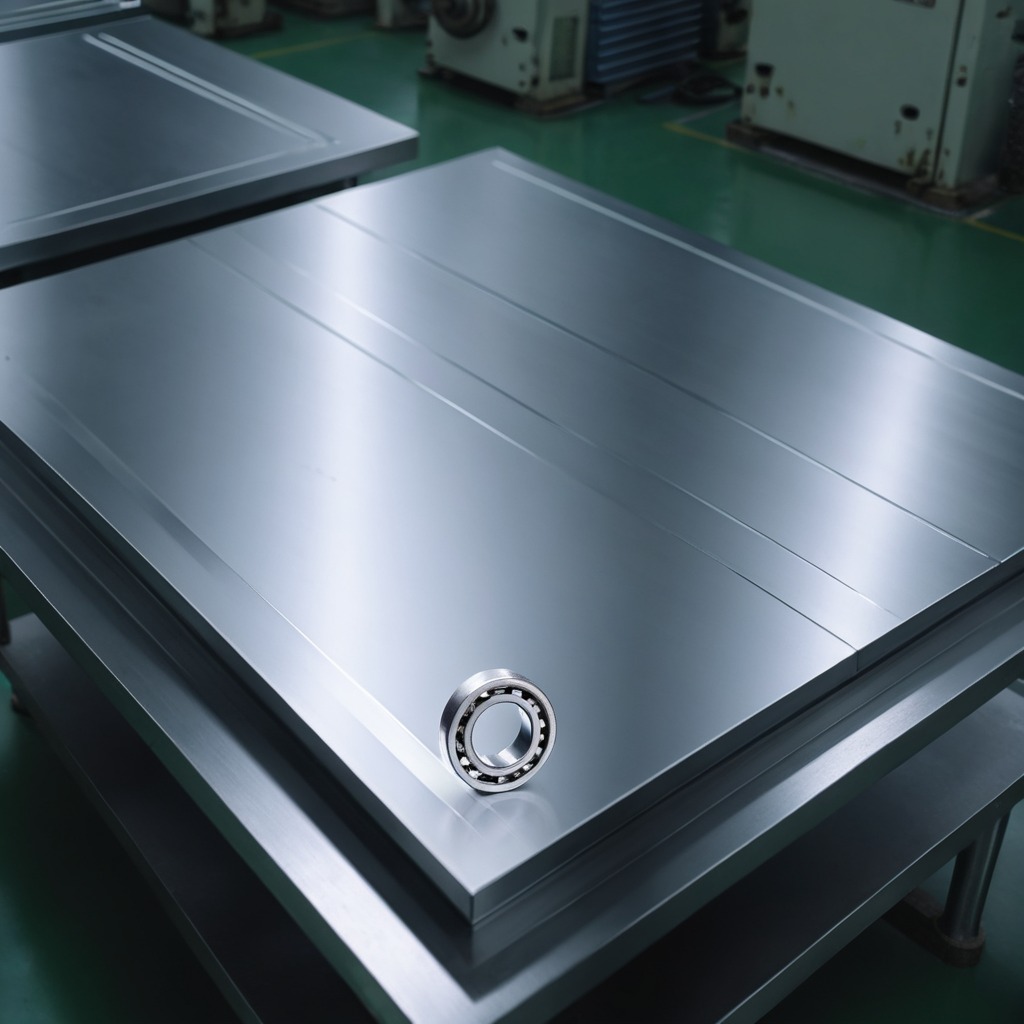
A metal ball bearing is lying on a metal table in a machine shop under fluorescent lights.